Question: I have one Parent table and its child table.I have to display title from parent and child table on page as given below in MVC project:

I know I have to use nested foreach on view to display this data like given below:
'''
foreach(var ptitle in parents)
{
<li>@model.title</li>
foreach(var pchild in parents.childs)
{
<li>@model.childtitle</li>
}
}
'''
I am using database first approach so what will be the linq query to get such type of result
thanks
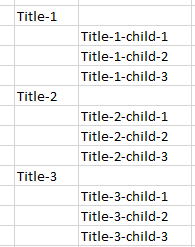
Answer: Assume that parent is 'User' and 'Product' is their childs. Here is your entities.
'''
public class User {
public int Id {get; set;}
public string Name {get; set;}
}
public class Product {
public int Id {get; set;}
public string Name {get; set;}
//user who created this product
public int UserId {get; set;}
}
'''
You can create viewmodel and collect your data to show:
'''
public class ProductUserViewModel {
public User User {get; set;}
public List<Product> Products {get; set;}
}
'''
In action collect data:
'''
public ActionResult GetAllUsersAndTheirProducts()
{
var allUsers = db.UserTable.ToList();
List<ProductUserViewModel> result = new List<ProductUserViewModel>();
foreach(var user in allUsers)
{
ProductUserViewModel model = new ProductUserViewModel();
model.User = user;
model.Products = db.ProductTable.Where(e=>e.UserId == user.Id).ToList();
result.Add(model);
}
return View(result);
}
'''
And In view:
'''
@model IEnumerable<ProductUserViewModel>
foreach(var item in Model)
{
<li>@item.User.Name</li>
foreach(var product in item.Products)
{
<li>@product.Name</li>
}
}
'''